例3．如图，在正方体 $ABCD-A_1B_1C_1D_1$ 中，$E$ 是棱 $BC$ 的中点，$F$ 是侧面 $BCC_1B_1$ 上的动点，且 $A_1F\parallel$ 平面 $AD_1E$．设 $A_1F$ 与平面 $BCC_1B_1$ 所成的角为 $\alpha$，$A_1F$ 与 $A_1D_1$ 所成的角为 $\beta$，那么下列结论正确的是（\quad）

\vspace{0.8cm}

\begin{center}

\end{center}

\vspace{0.8cm}

\noindent
A．$\alpha$ 的最小值为 $\arctan 2$，$\beta$ 的最小值为 $\arctan 3$

\vspace{0.5cm}

\noindent
B．$\alpha$ 的最小值为 $\arctan 3$，$\beta$ 的最大值为 $\dfrac{\pi}{2}$

\vspace{0.5cm}

\noindent
C．$\alpha$ 的最小值大于 $\arctan 2$，$\beta$ 的最小值大于 $\arctan 3$

\vspace{0.5cm}

\noindent
D．$\alpha$ 的最大值小于 $\arctan 3$，$\beta$ 的最大值小于 $\dfrac{\pi}{2}$
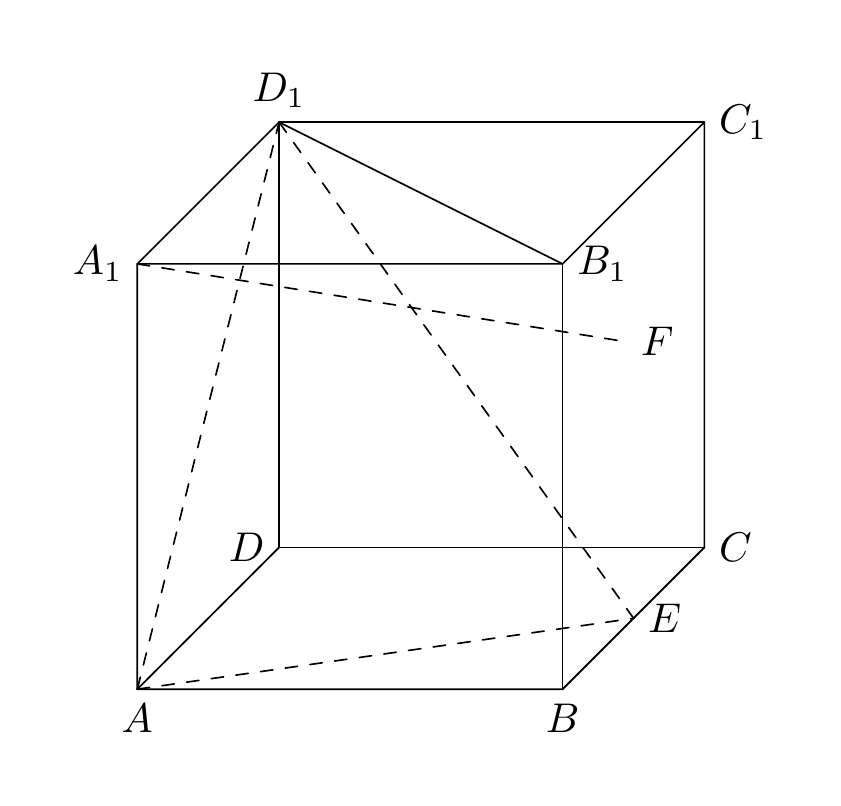
【解答】
\color{red}

\noindent 【答案】A

\vspace{0.6em}

\noindent 【分析】根据题意作图，首先找到 $F$ 点的轨迹，构造出 $\alpha,\beta$，再分析极端位置的情况，分别求出 $\tan\alpha,\tan\beta$ 后，找到进行比较即可得到结果。

\vspace{0.6em}

\noindent 【详解】

\vspace{0.6em}

\begin{center}

\end{center}

\vspace{0.4em}

如图，取 $CC_1,BB_1,B_1C_1$ 的中点 $G,M,N$，连接 $EG,D_1G,MN,AM,AN,B_1F$；

设正方体的棱长为 $2$。

\vspace{0.6em}

$\because\ MN\parallel GE$，且 $MN\not\subset$ 平面 $AEGD_1$，$GE\subset$ 平面 $AEGD_1$，

$\therefore\ MN\parallel$ 平面 $AEGD_1$。

\vspace{0.6em}

同理 $AN\parallel$ 平面 $AEGD_1$，且 $A_1N\cap MN=N$，

$\therefore$ 平面 $AMN\parallel$ 平面 $AEGD_1$，$\therefore\ F\in MN$。

\vspace{0.6em}

$\because\ A_1B_1\perp$ 平面 $BB_1C_1C$，

$\therefore\ A_1F$ 与平面 $BCC_1B_1$ 所成的角为 $\alpha=\angle A_1FB_1$。

\vspace{0.6em}

又 $\because\ AD_1\parallel MN$，

$\therefore\ A_1F$ 与 $AD_1$ 所成的角为 $\beta=\angle A_1FM$（或其补角）。

\vspace{0.6em}

$\therefore\ \tan\alpha=\dfrac{A_1B_1}{B_1F}$。

\vspace{0.6em}

当 $F$ 为 $MN$ 中点时，此时 $B_1F$ 最小，则 $\tan\alpha$ 最大，最大值为 $2\sqrt2$，此时 $\alpha$ 的最大值为 $\arctan 2\sqrt2$；

当 $F$ 与 $M$ 或 $N$ 重合时，此时 $B_1F$ 最大，则 $\tan\alpha$ 最小，最小值为 $2$，此时 $\alpha$ 的最小值为 $\arctan 2$；

\vspace{0.6em}

$\therefore\ 2\le \tan\alpha\le 2\sqrt2$，$\arctan 2\le \alpha\le \arctan 2\sqrt2$。

\vspace{0.8em}

对于 $\beta$，当 $F$ 为 $MN$ 中点时，$\beta=\dfrac{\pi}{2}$；

\vspace{0.6em}

当 $F$ 与 $M$ 或 $N$ 重合时，$\beta$ 最小，又 $A_1M=\sqrt5$，$MF=\dfrac{\sqrt2}{2}$，

$\therefore\ A_1F=\sqrt{\left(\sqrt5\right)^2-\left(\dfrac{\sqrt2}{2}\right)^2}=\dfrac{3\sqrt2}{2}$，

\vspace{0.6em}

$\therefore\ \tan\beta=3$，

$\therefore\ \tan\beta\ge 3$，$\arctan 3\le \beta\le \dfrac{\pi}{2}$，故 A 正确，B、C 错误。

\vspace{0.6em}

又 $\arctan 3\approx 1.4$，$\arctan 2\sqrt2\approx 1.6$，所以 D 选项错误。

\vspace{0.6em}

故选：A。

\vspace{0.8em}

\noindent 【点睛】关键点点睛：本题的关键首先分析出 $F$ 点轨迹，再根据线角和线面角的定义在图中找到该角，分析极端情况即可得到其角度范围。
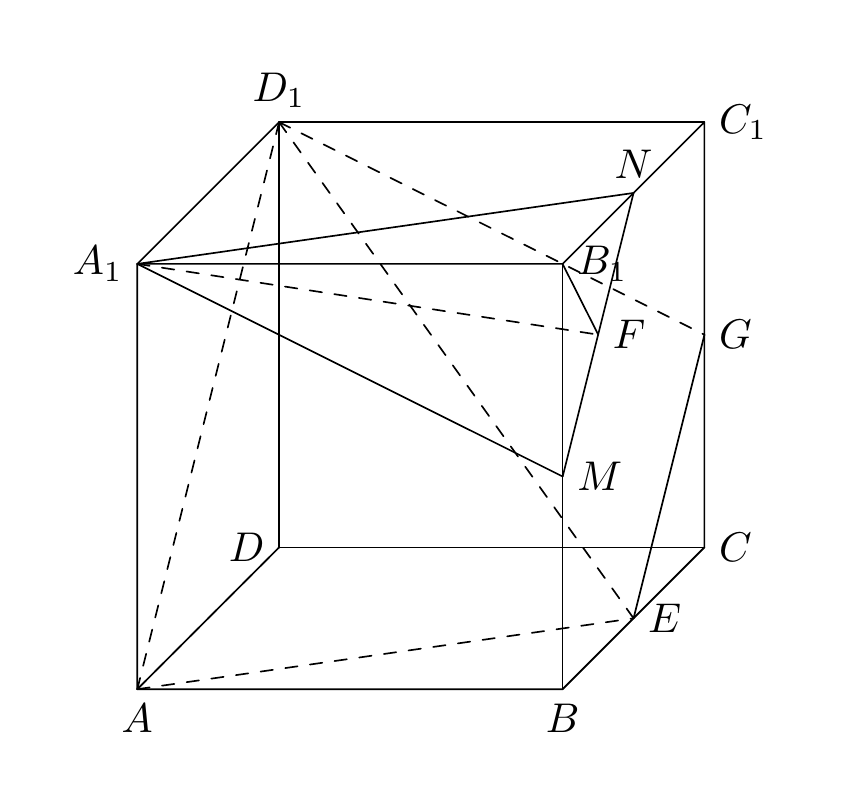